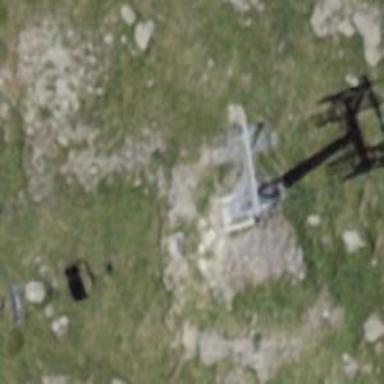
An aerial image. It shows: Pylon used for aerialway.